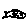
Label: fish